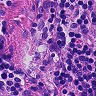
Metastatic tissue present: no